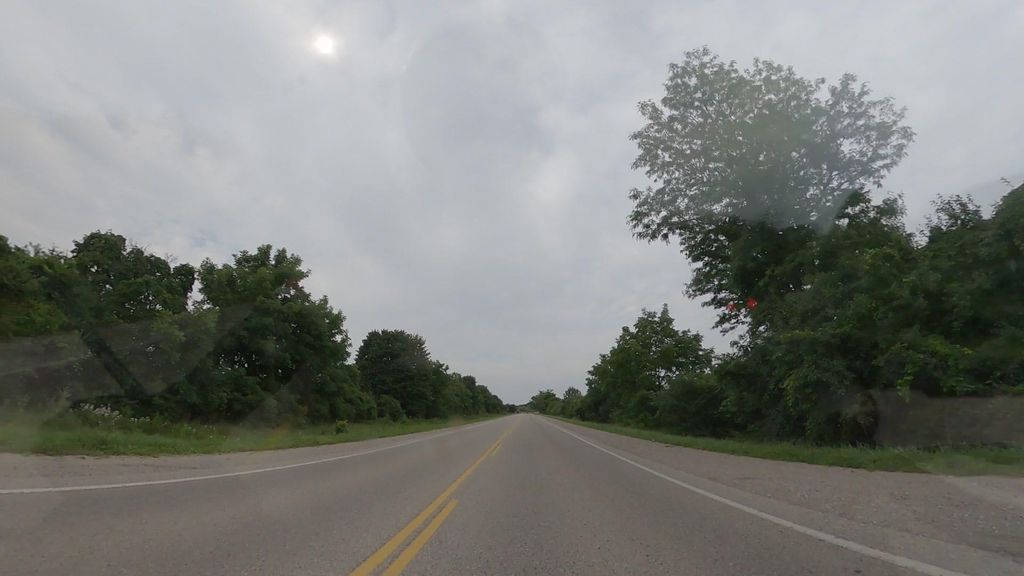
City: kitchener-waterloo